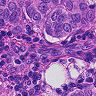
Metastatic tissue present: yes